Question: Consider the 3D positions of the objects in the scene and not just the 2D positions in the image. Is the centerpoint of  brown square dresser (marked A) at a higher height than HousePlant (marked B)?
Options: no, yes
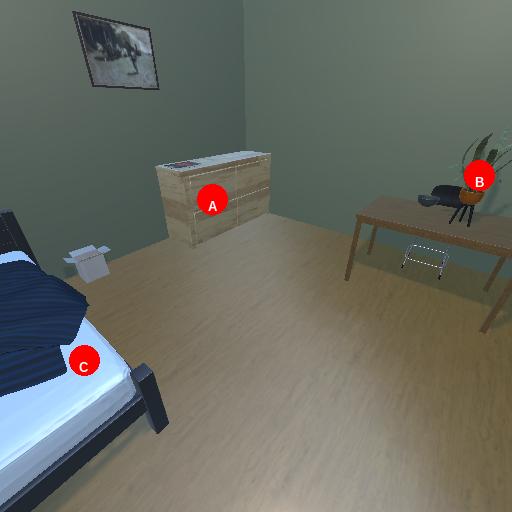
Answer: no